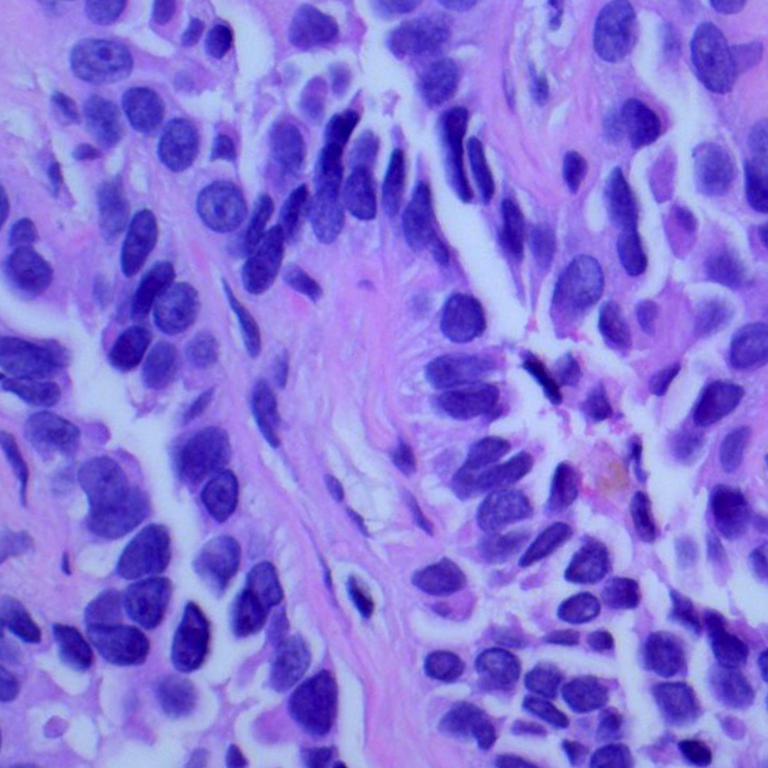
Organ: lung
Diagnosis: adenocarcinomas